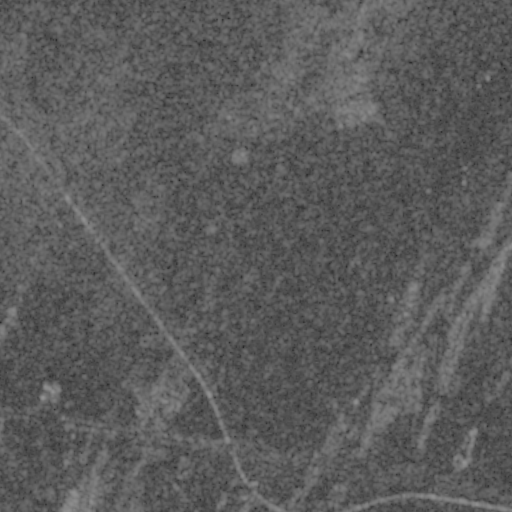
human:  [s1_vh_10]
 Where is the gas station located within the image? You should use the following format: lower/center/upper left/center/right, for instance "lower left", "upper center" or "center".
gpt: The gas station is located in the lower left of the image.
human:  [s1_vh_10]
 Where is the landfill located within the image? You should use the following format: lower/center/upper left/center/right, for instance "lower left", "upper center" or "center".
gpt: The landfill is located in the lower left of the image.
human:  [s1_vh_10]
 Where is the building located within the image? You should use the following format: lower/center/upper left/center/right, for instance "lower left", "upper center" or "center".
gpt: There is no building in the image.

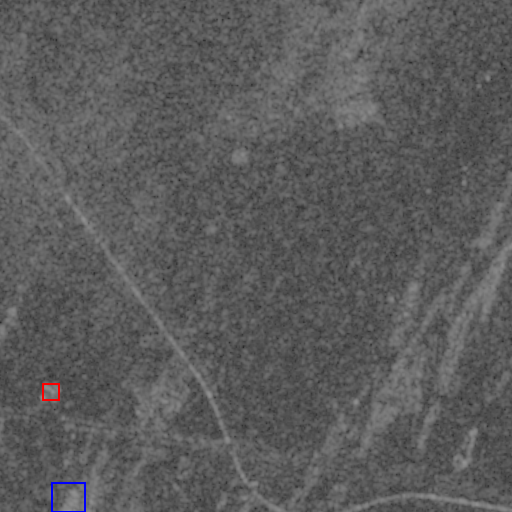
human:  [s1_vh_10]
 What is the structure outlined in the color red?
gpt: The structure outlined in red is a gas station.
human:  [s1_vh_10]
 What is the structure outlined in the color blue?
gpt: The structure outlined in blue is a landfill.
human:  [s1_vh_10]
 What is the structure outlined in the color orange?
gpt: There is no orange outline.